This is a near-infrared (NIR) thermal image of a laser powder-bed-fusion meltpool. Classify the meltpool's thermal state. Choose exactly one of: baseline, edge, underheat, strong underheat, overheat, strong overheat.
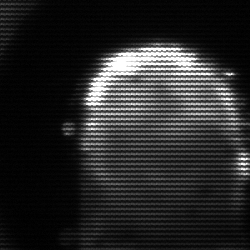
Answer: baseline